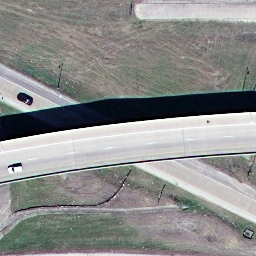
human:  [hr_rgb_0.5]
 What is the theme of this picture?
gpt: overpass

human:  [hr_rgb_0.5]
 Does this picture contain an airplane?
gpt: no

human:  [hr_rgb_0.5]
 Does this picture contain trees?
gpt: yes

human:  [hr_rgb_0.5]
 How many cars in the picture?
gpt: two

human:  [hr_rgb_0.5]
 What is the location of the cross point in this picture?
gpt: center